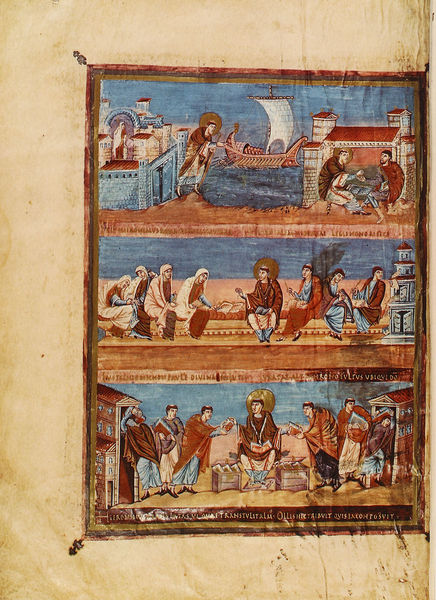
Titel: Vivian Bibel, Die erste Bibel des Karls des Kahlen
Standort: Herkunftsort: Tours, Kloster von Saint-Martin (EU - F)
Institution: Paris, Bibliothèque Nationale
Schlagwörter: blau, mann, meer, wasser, menschen, stadt, männer, haus, rot, malerei, wand, bibel, bild, kirche, gold, blatt, boot, turm, schiff, schrift, farbe, grafik, detail, foto, buch, seite, illustration, heiligenschein, mittelalter, stadtmauer, heiliger, papyrus, borgen, apostel, heilen, heil, stdatmauer, historische bilder eines heiligen, die erlebnisse eines heiligen